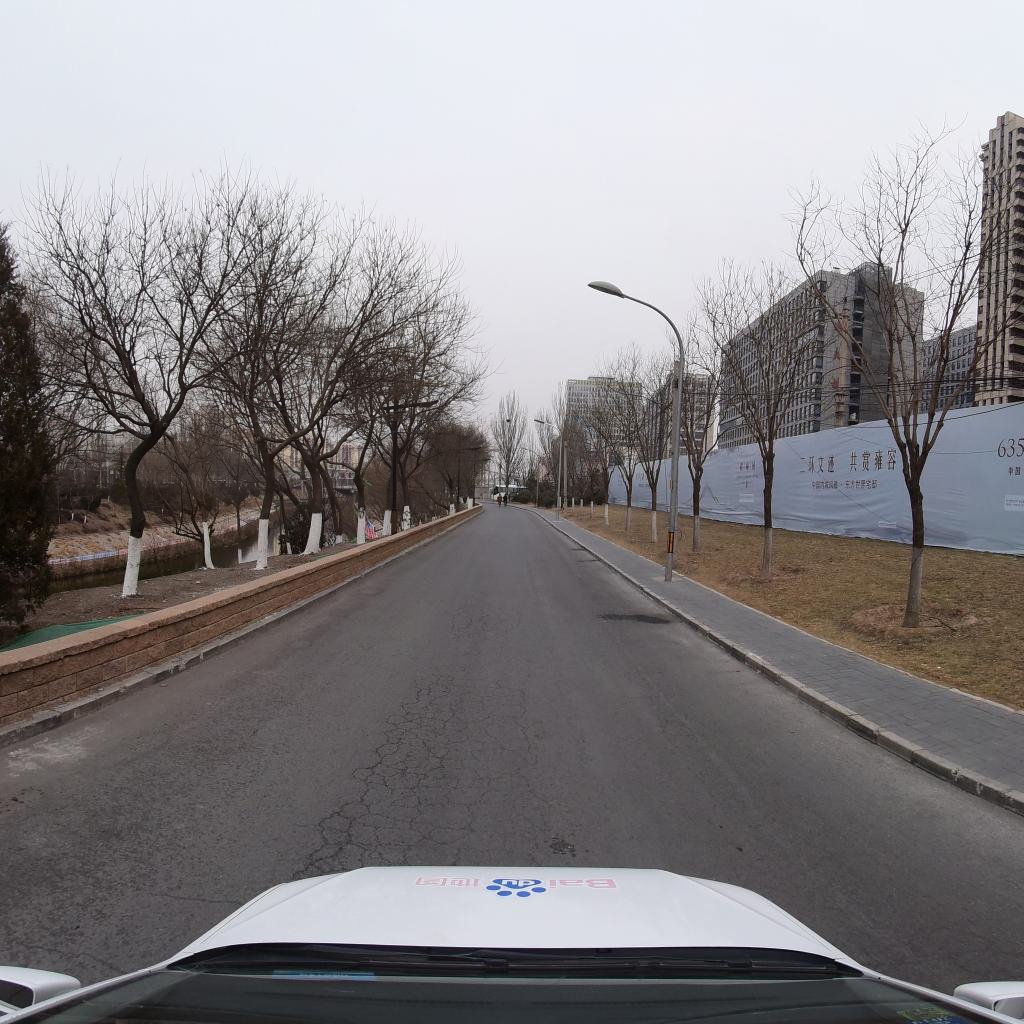
Region: Fengtai
Road damage annotations: alligator crack, transverse crack, transverse crack, alligator crack, alligator crack, pothole